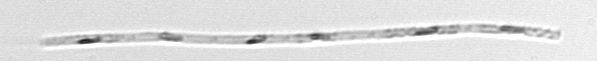
Label: Leptocylindrus